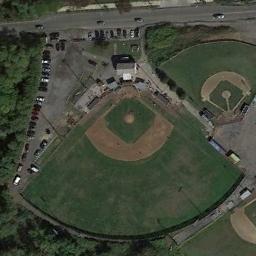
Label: baseball_diamond